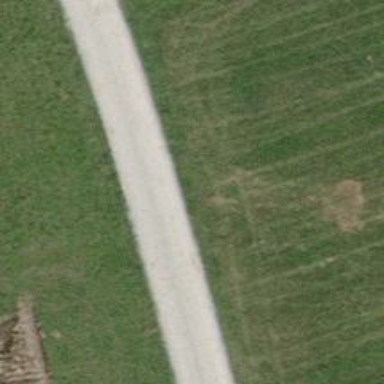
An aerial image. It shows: Track with grade 2 tracktype.